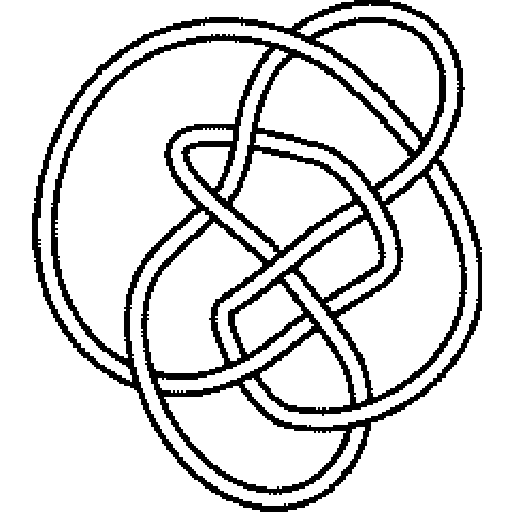
Crossing number: 10